Interaction volume radius: 10 \u00c5
Interaction volume height: 30 \u00c5
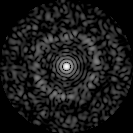
Disorder parameter: 0.8204